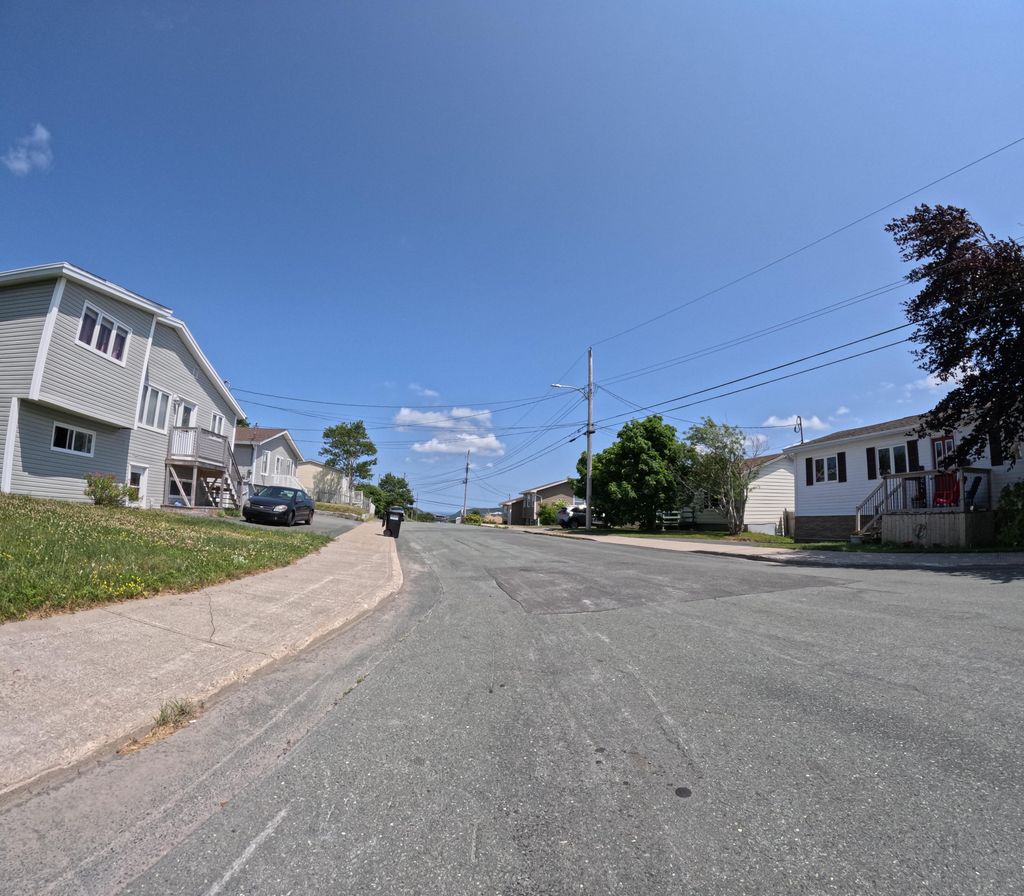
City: st_johns